Field crop: maize
Growth stage: 1
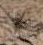
Species: salsola